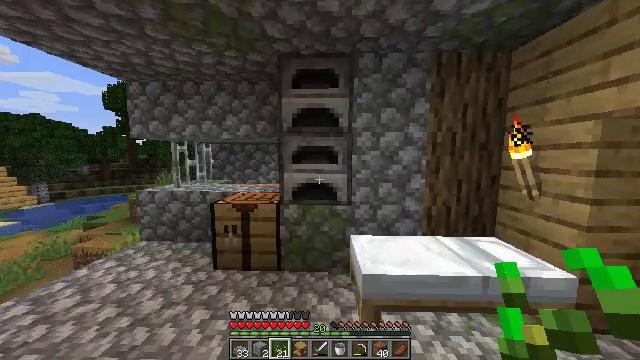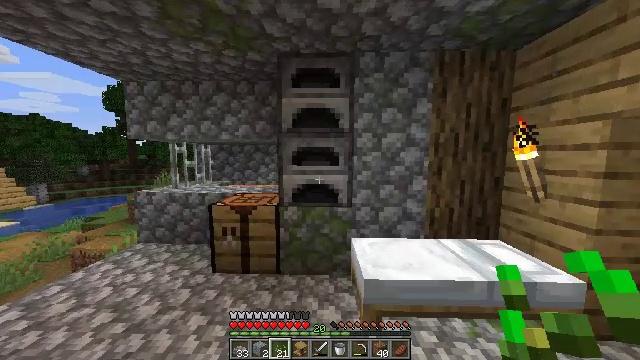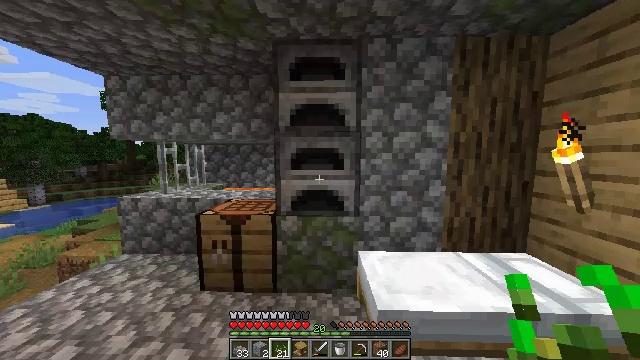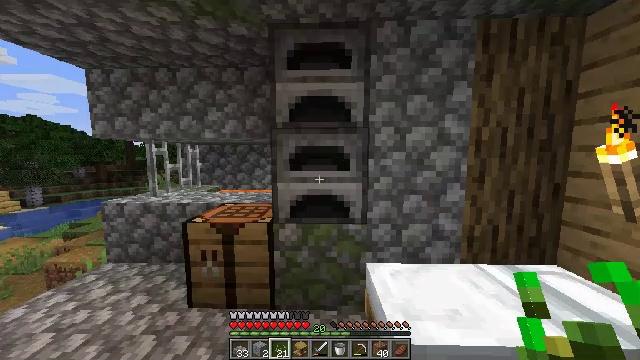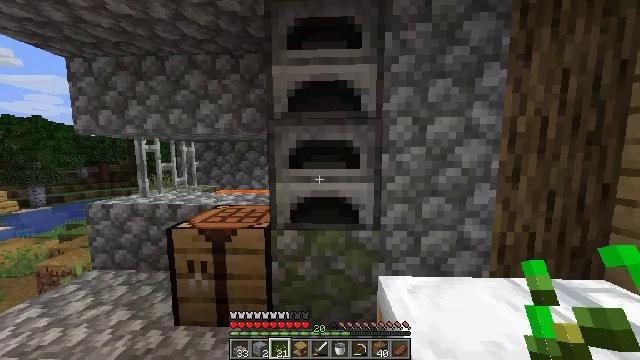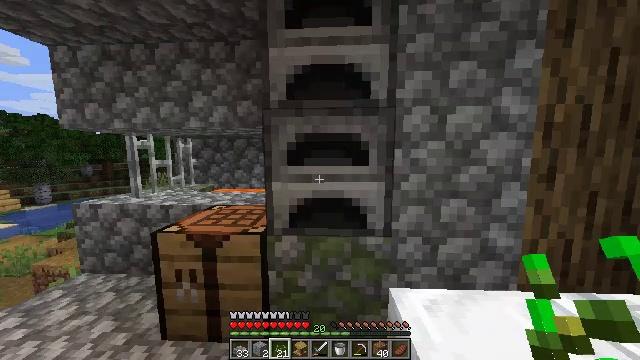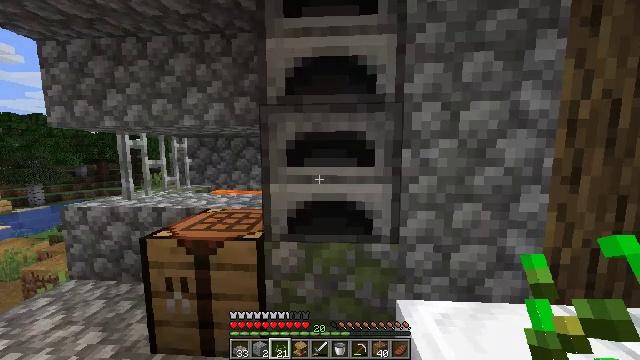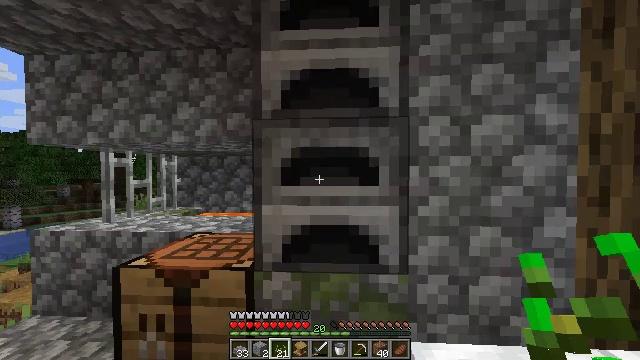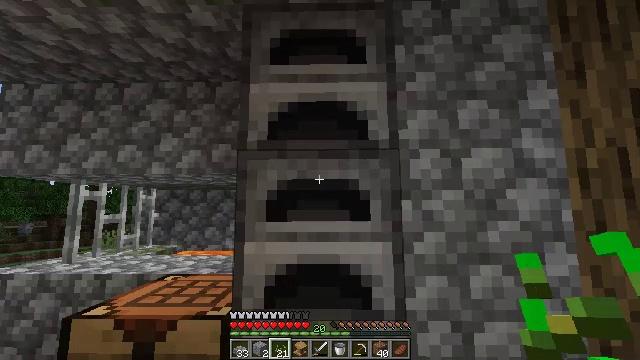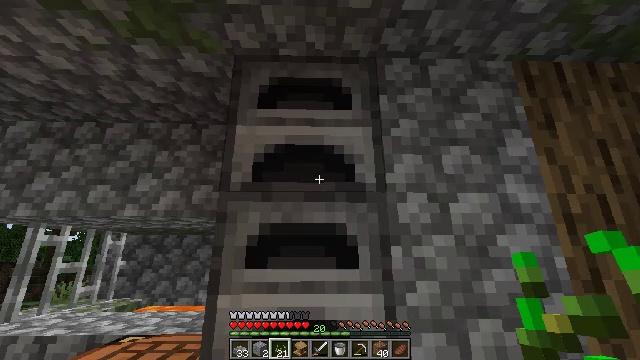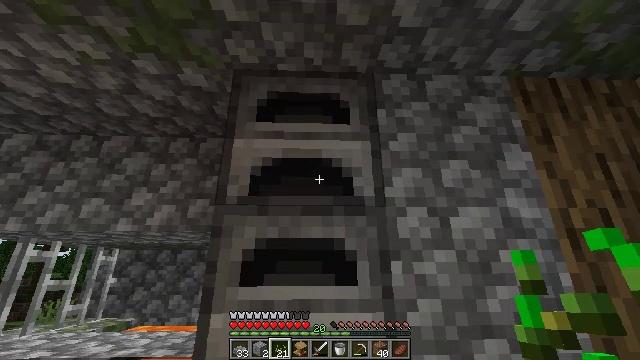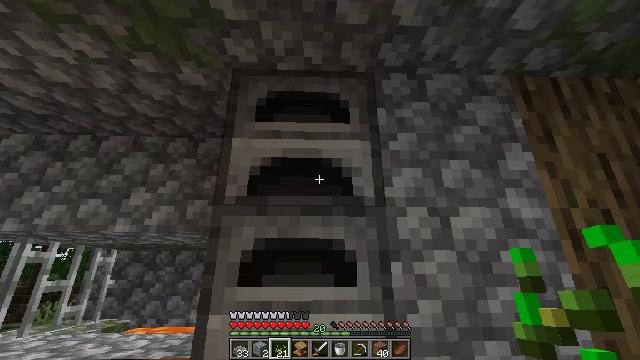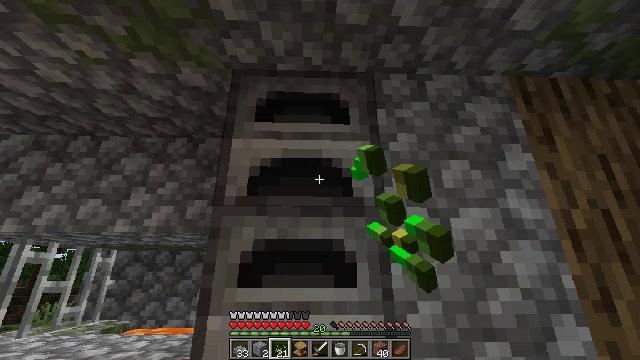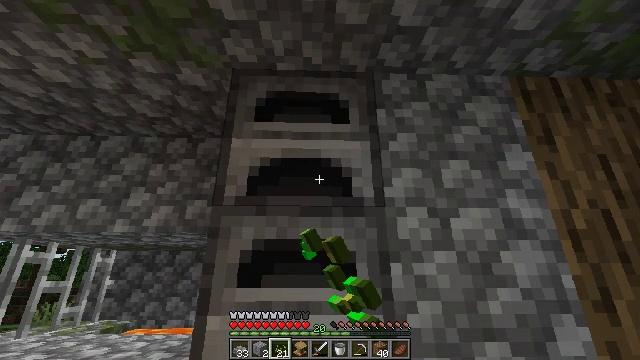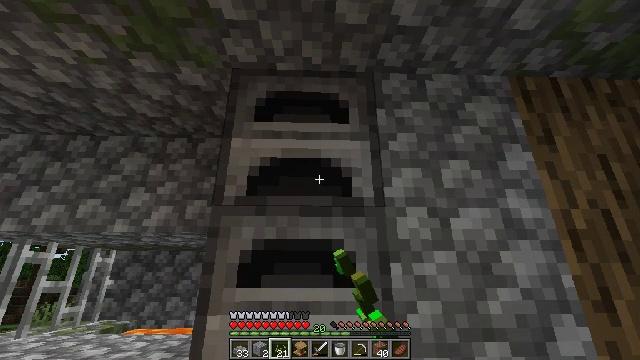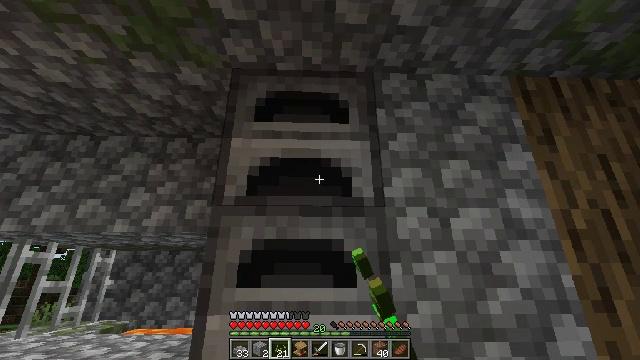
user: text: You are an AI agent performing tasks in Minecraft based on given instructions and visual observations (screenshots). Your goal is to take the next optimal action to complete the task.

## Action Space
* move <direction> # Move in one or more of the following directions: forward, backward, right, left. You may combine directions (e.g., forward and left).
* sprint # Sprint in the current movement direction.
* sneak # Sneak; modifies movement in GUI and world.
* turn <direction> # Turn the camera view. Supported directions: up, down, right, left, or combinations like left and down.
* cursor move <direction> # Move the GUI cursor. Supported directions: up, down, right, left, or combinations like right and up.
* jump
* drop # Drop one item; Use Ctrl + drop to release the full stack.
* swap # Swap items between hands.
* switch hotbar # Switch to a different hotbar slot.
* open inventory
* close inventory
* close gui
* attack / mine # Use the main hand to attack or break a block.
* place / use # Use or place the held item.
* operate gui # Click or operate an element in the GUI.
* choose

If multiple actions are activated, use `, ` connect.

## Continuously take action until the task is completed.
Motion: motion action
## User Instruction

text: Drop a poisonous potato.
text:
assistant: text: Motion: move forward
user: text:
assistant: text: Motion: move forward
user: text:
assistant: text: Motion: move forward
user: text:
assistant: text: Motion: move forward
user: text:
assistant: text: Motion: no_op
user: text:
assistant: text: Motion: no_op
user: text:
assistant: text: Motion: turn up
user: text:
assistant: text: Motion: turn right and up
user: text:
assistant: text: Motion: turn right and up
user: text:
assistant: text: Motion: turn up
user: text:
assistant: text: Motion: use / place
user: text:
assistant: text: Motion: use / place
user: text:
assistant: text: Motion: use / place
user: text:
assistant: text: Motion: use / place
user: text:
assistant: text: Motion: no_op
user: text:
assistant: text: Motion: no_op
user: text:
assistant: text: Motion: no_op
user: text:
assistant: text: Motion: no_op
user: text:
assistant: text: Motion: no_op
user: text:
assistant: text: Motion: no_op
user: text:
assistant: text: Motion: no_op
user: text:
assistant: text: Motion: no_op
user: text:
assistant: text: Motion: no_op
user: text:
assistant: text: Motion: no_op
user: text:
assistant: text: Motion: no_op
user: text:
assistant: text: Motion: no_op
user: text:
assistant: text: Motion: no_op
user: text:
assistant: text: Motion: no_op
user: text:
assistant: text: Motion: no_op
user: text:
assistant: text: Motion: no_op